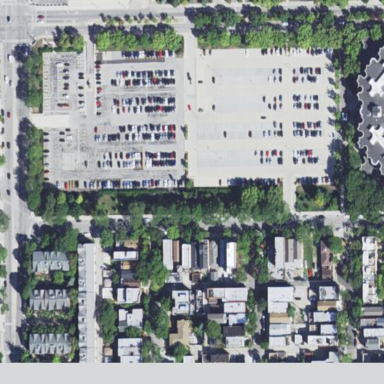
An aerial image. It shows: Parking area with surface.